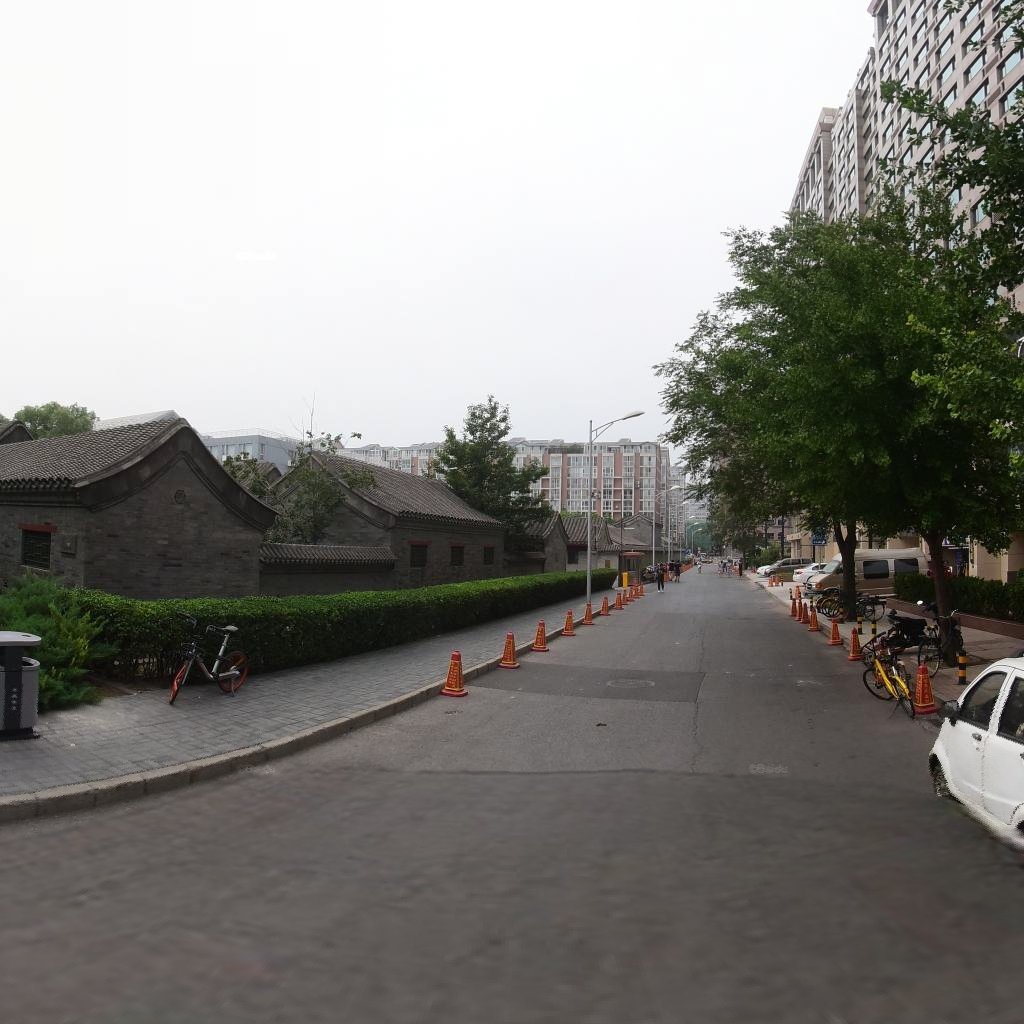
Region: Dongcheng
Road damage annotations: longitudinal crack, manhole cover